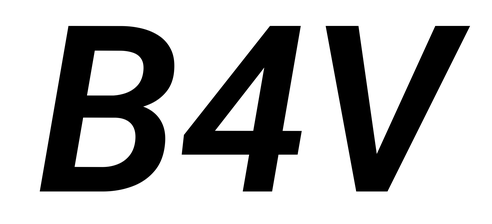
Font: Roboto-Italic_SemiBold_Italic